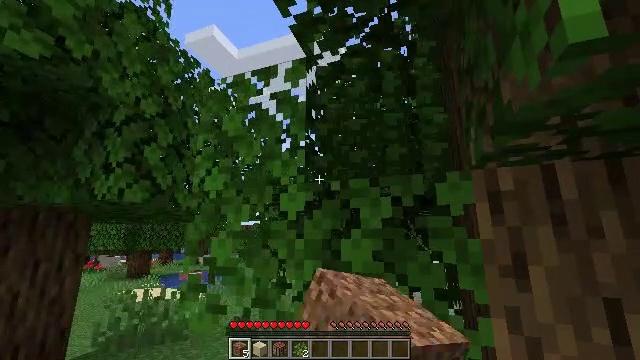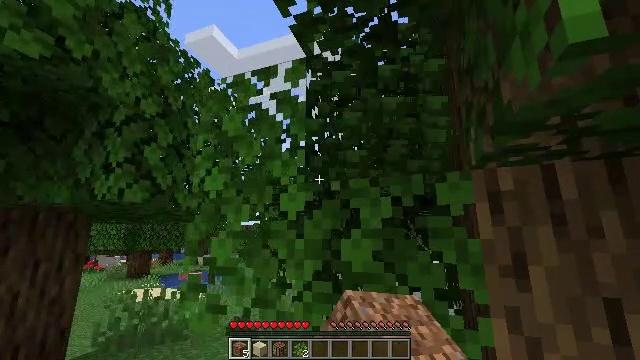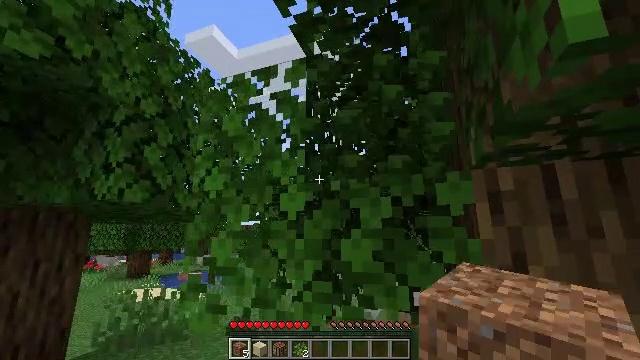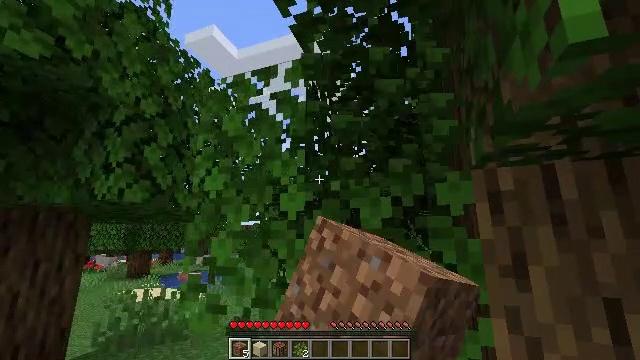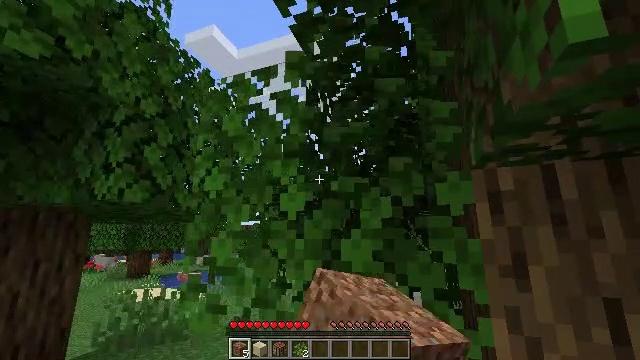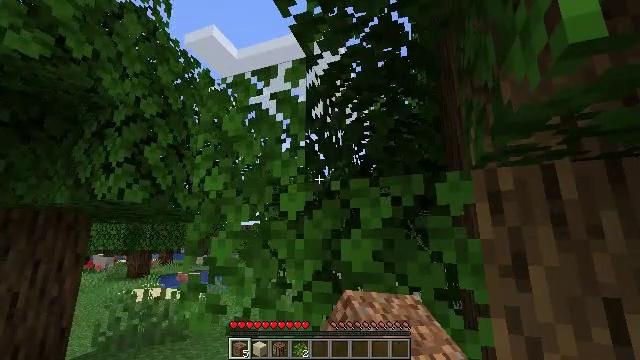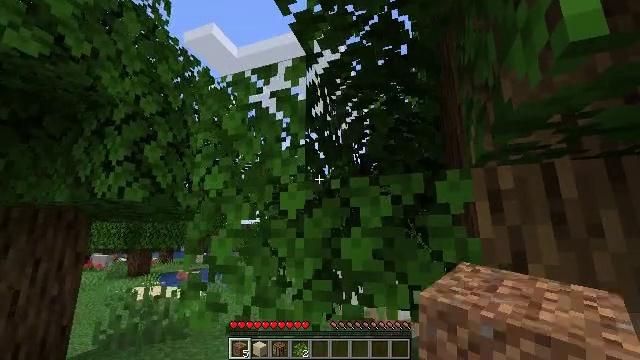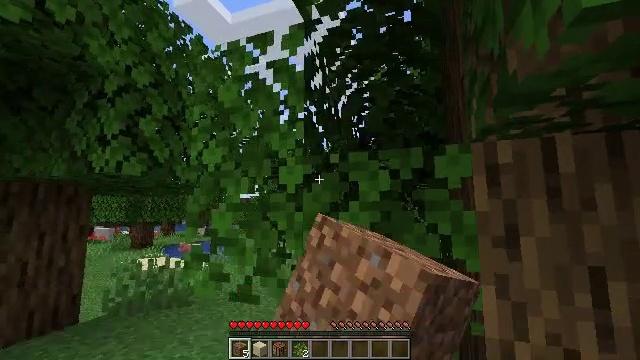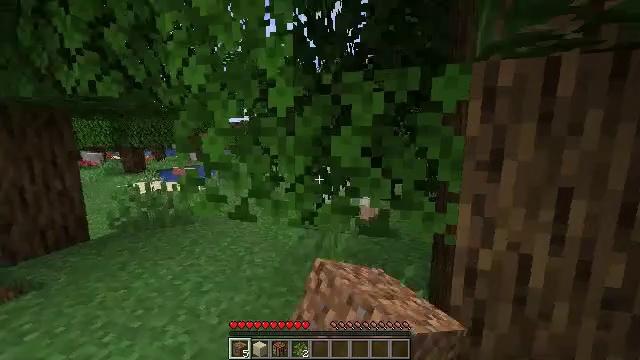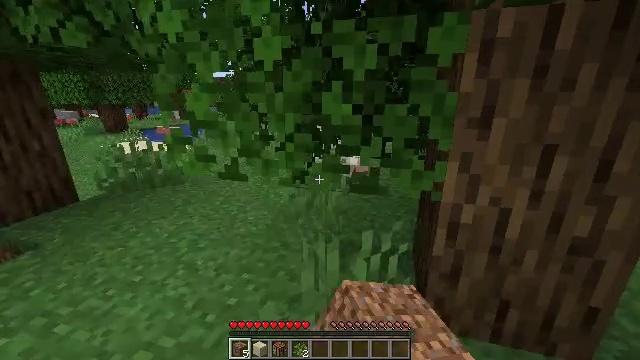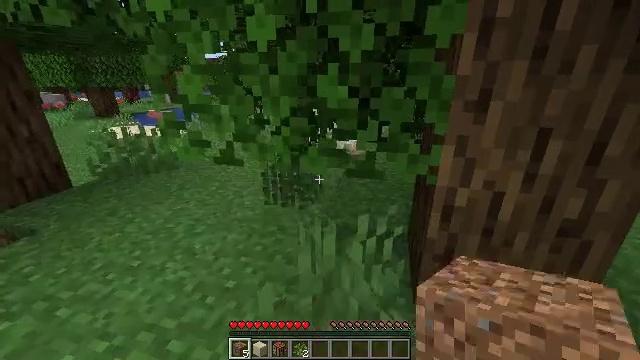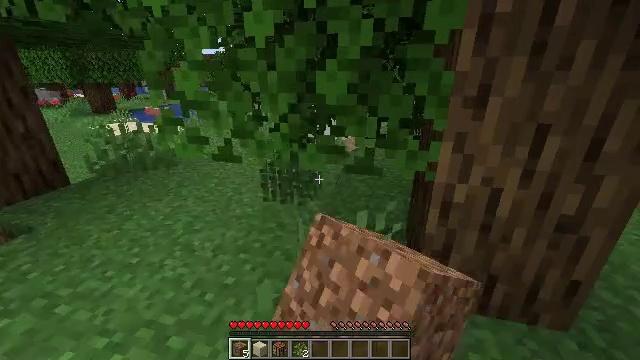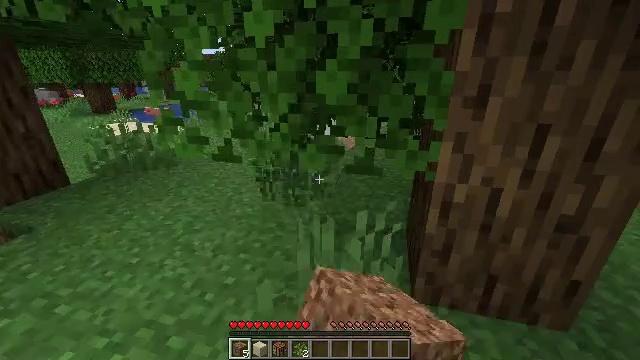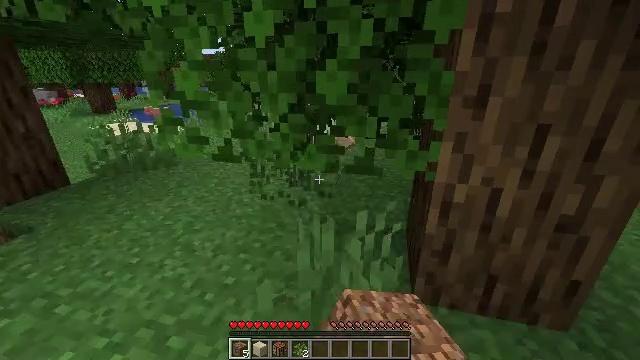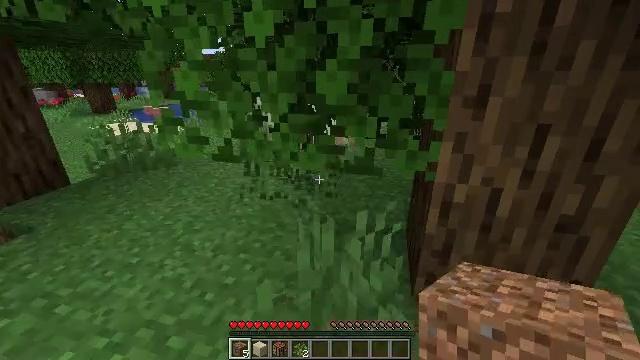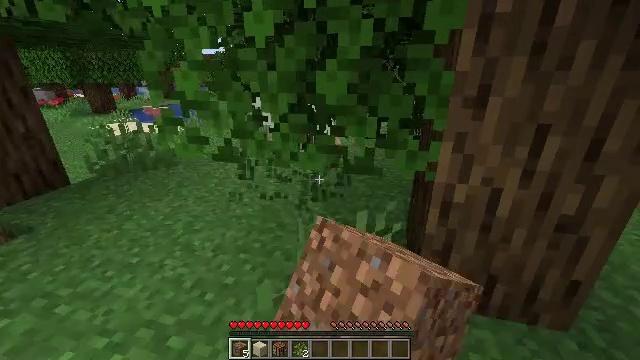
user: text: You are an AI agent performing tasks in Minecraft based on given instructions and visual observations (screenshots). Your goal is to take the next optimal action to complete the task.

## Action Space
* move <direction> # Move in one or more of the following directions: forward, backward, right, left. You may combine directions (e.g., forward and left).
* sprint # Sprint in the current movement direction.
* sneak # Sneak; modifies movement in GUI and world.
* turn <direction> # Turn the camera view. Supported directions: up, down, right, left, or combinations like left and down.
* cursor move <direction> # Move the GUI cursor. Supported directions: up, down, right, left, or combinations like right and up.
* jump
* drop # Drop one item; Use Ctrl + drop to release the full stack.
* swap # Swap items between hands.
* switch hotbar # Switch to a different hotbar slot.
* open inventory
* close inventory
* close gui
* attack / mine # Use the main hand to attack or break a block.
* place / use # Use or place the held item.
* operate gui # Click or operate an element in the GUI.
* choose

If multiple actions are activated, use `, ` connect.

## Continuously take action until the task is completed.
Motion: motion action
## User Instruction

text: Collect the grass from the surface.
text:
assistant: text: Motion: attack / mine
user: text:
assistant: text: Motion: attack / mine
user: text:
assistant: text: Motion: attack / mine
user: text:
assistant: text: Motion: attack / mine
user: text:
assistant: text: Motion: attack / mine
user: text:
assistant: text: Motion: attack / mine
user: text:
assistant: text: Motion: turn down, attack / mine
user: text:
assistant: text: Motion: turn right and down, attack / mine
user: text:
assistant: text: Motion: turn right and down, attack / mine
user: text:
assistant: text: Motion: turn down, attack / mine
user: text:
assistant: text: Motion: attack / mine
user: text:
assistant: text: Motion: attack / mine
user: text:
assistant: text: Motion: attack / mine
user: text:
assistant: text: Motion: attack / mine
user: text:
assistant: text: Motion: attack / mine
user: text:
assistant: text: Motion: attack / mine
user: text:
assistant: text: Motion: attack / mine
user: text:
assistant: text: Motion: attack / mine
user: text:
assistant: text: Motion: attack / mine
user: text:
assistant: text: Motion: attack / mine
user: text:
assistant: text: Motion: turn up, attack / mine
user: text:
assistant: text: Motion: no_op
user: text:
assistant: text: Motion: move right
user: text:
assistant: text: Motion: move right
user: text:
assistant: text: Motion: move right
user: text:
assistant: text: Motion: move right
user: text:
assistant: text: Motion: no_op
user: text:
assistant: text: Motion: turn right
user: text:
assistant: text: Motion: turn right
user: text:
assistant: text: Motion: move back, turn right and down